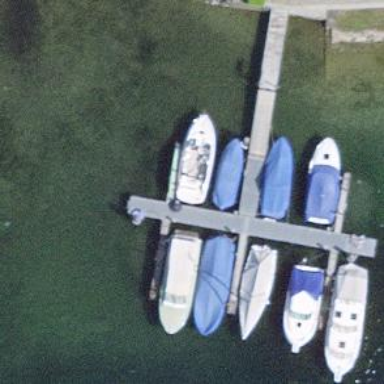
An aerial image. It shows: Man-made pier.